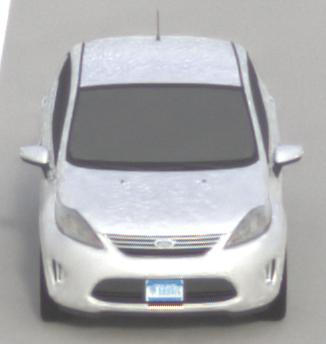
Make: Ford
Model: Fiesta
Detailed model: ’09 Sedan (seventh series)
Model produced from: 2010
Model produced until: 2017
Doors: 4
Color: white
Road condition: dry road
Daytime: morning or afternoon
Contrast: low contrast